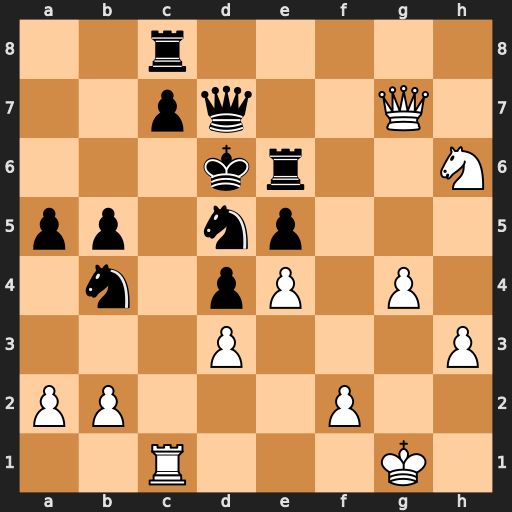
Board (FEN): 2r5/2pq2Q1/3kr2N/pp1np3/1n1pP1P1/3P3P/PP3P2/2R3K1
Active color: w
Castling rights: -
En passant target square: -
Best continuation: Nf5#